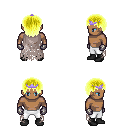
a pixel art fantasy rpg character, male body template, human, dark skin, gray tattered cape, white pants, gold plain hairstyle, purple tiara, metal gloves, black shoes, four views (front, back, left, right), 2x2 character sprite sheet, small pixel art, hard edges, no anti-aliasing